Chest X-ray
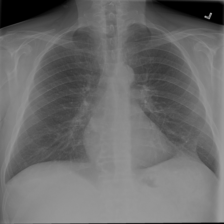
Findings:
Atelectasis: negative
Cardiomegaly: negative
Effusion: negative
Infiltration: negative
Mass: negative
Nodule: negative
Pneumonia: negative
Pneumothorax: negative
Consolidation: negative
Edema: negative
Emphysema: negative
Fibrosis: negative
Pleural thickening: negative
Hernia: negative